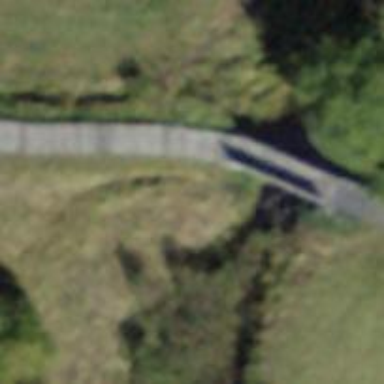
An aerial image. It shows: Path on bridge.